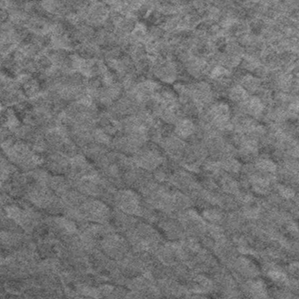
Label: frost